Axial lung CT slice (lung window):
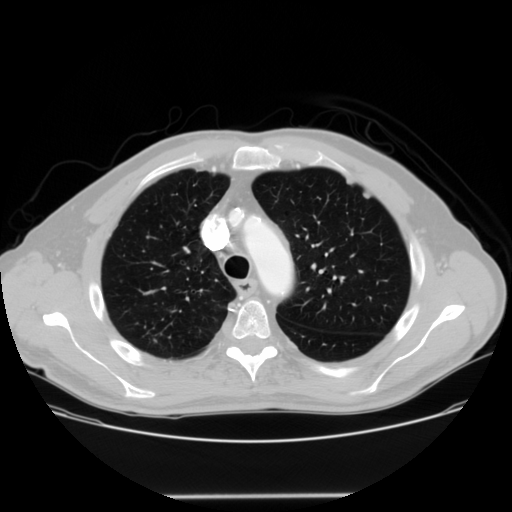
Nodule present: no